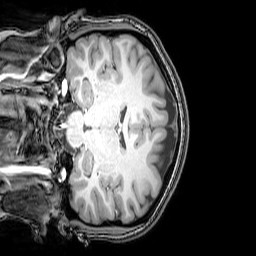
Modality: T1w
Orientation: coronal
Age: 21
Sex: female
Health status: healthy
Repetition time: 0.081 s
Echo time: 0.037 s